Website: ulta-beauty
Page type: account-selection
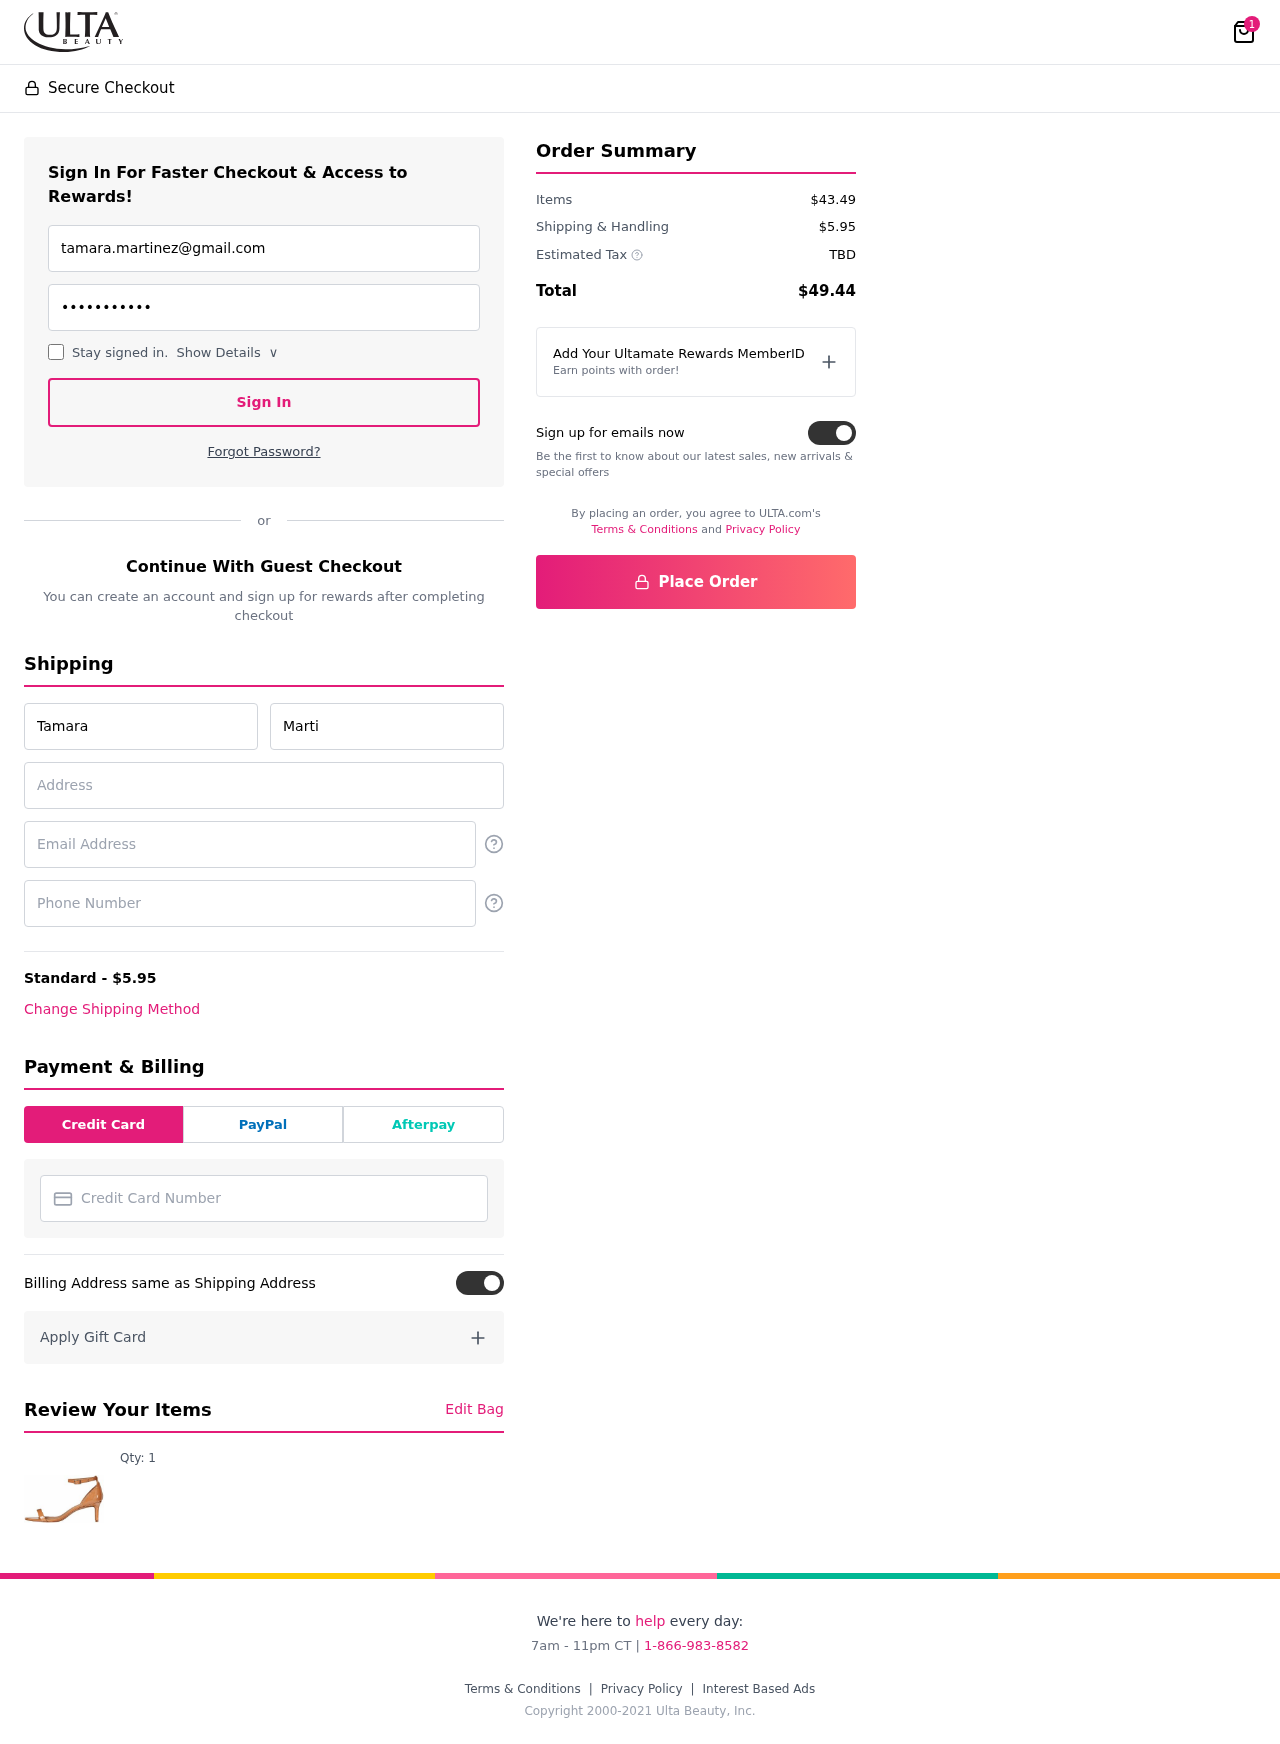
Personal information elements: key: PII_CARD_NUMBER
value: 3412 7862 6884 464
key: PII_EMAIL
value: tamara.martinez@gmail.com
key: PII_EMAIL2
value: tamara.martinez@gmail.com
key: PII_FIRSTNAME
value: Tamara
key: PII_LASTNAME
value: Martinez
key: PII_PHONE
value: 3238571694
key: PII_STREET
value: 026 Lauren Ridge Suite 682
Product elements: key: PRODUCT1_QUANTITY
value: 1
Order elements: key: ORDER_NUM_ITEMS
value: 1
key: ORDER_SHIPPING_COST
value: $5.95
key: ORDER_SUBTOTAL
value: $43.49
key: ORDER_TAX
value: TBD
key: ORDER_TOTAL
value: $49.44